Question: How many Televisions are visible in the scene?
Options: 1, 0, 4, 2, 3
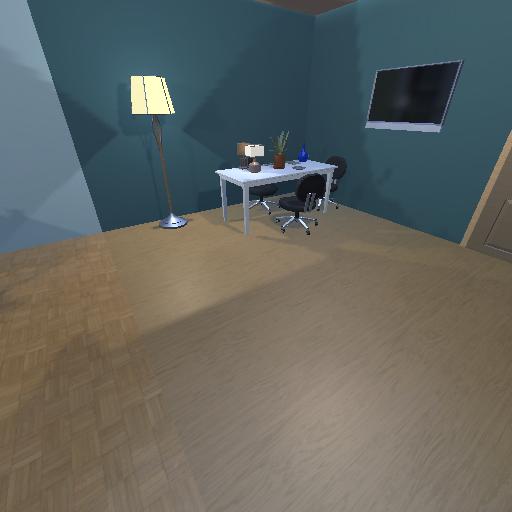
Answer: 1